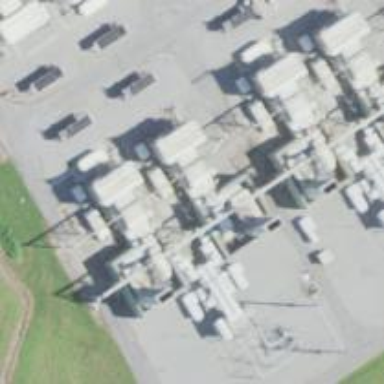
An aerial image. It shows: Gas-powered generator. It is gas turbine type generator.